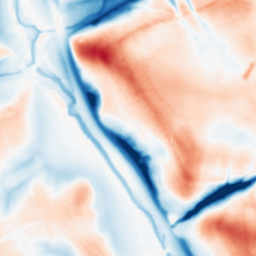
Category: multiscale
Decomposition family: dog_multiscale
Decomposition parameters: sigma_ratio: 1.6
n_scales: 6
base_sigma: 1
Upsampling method: sinc_hamming
Upsampling parameters: scale: 2
kernel_size: 16
Upsampling scale: 2